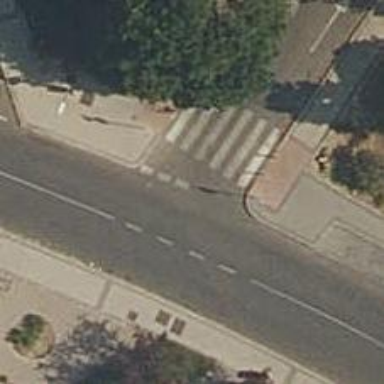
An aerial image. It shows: Road with "give way" sign.